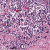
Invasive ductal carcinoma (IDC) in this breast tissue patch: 1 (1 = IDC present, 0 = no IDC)